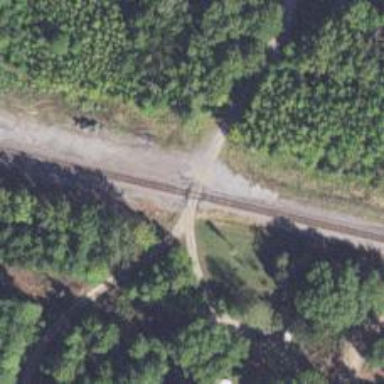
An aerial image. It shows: Railway level crossing.